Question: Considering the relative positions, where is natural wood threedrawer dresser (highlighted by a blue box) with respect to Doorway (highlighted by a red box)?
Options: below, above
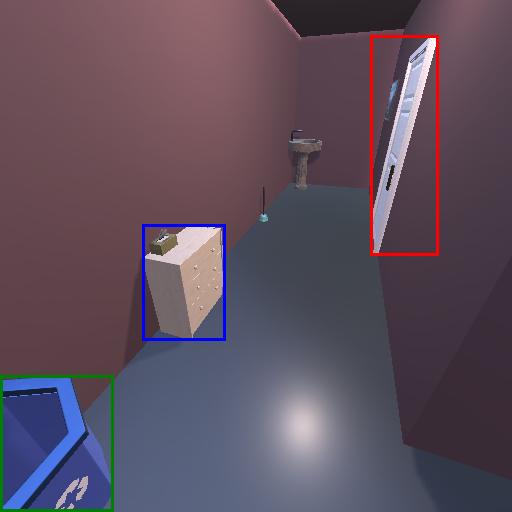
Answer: below